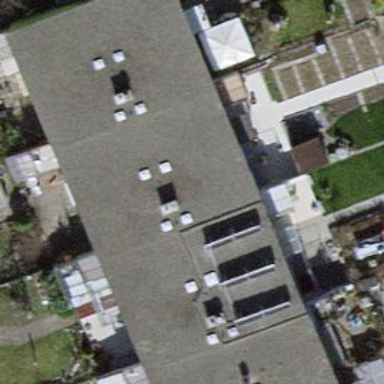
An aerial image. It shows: House with flat roof.